Question: PayPal mentions, by using PayPal Website Payments Standard (WPS), when your customers check out, they will be directed to a page that allows them to log into their PayPal account OR pay by credit card without having to sign up for a PayPal account.
However, my shoping cart integrated with WPS has no place for customer entering credit card info?
It always want customer to sign-in or create a new account for payment.
(PayPal Website Payments Standard is supposed to allows users the choice of signing in or not signing in.)
What goes wrong? Am I missing any things?
Background:
Paypal account: Paypal Australia (Preimer)
Shoping cart: Magento. It has preconfigured Paypal payment method. I use WPS for check out payment method.
Screenshot

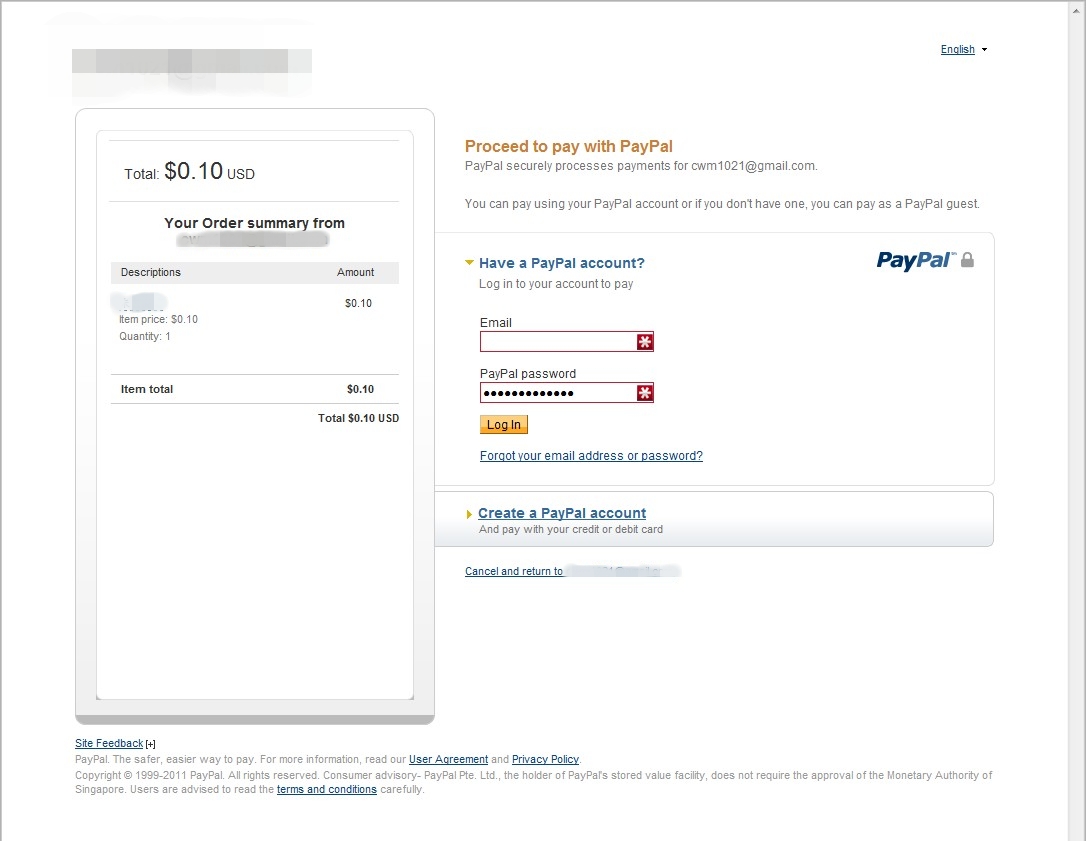
Answer: 1. Since you're already using Magento, why not use Express Checkout? It's free as well, and a lot more secure. Just get your API credentials through Profile > My selling tools > API Access > Update > Request API credentials > Request API Signature and enter them in your Magento backend.
2. Check whether "PayPal account optional" is switched on in your PayPal account. PayPal > Profile > My selling tools > Website Payment Preferences > Update.